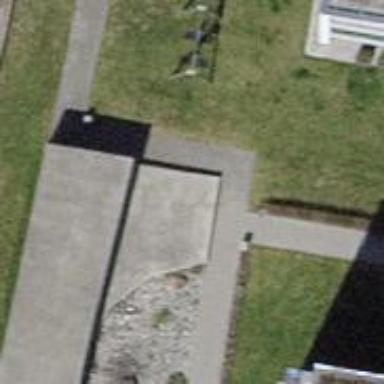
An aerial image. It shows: Path made of paving stones.